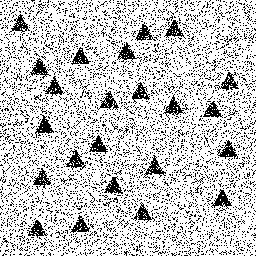
Squares: 0
Triangles: 23
Stars: 0
Total shapes: 23